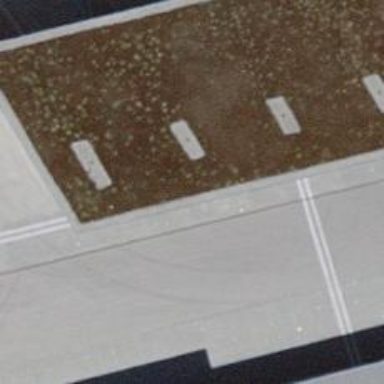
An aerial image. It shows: Bus stop with designated public transport stop position.